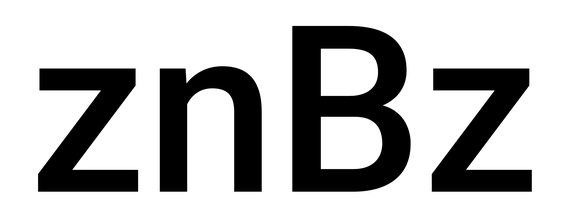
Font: Roboto_Medium